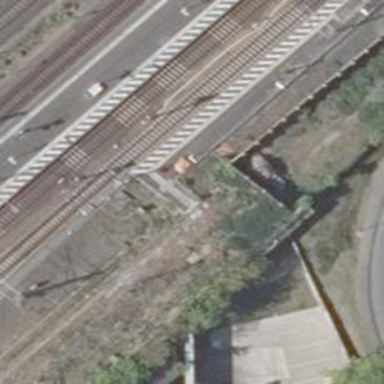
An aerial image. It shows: Railway signal.